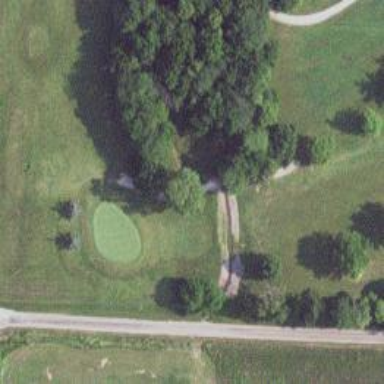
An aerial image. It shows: Path for both roads and golfers.